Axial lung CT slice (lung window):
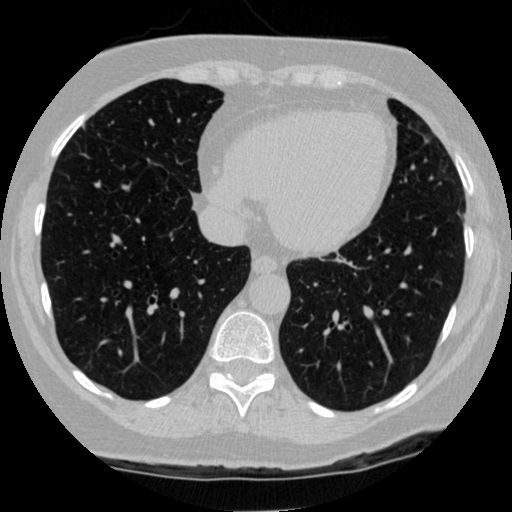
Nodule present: no